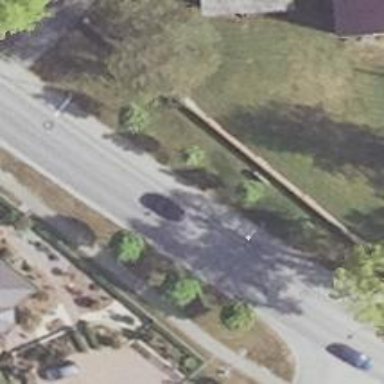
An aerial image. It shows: Sidewalk.